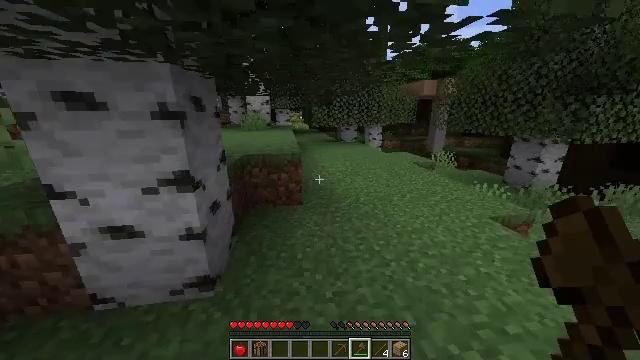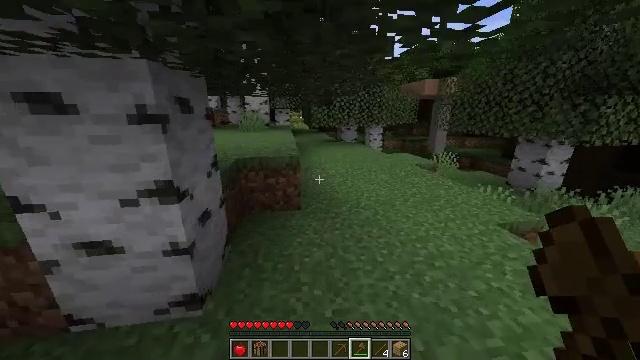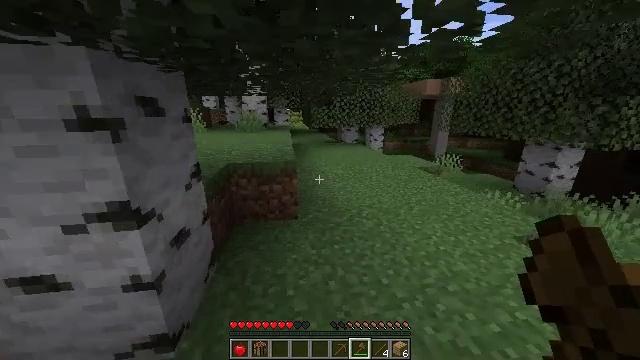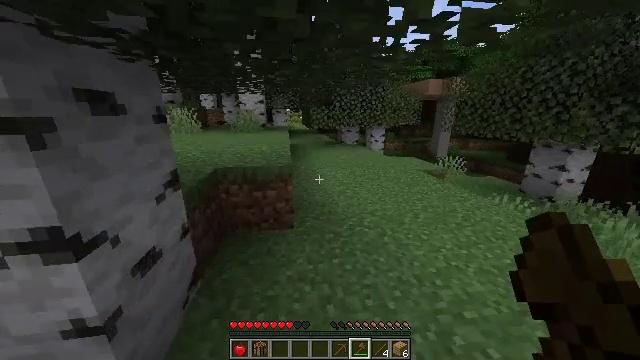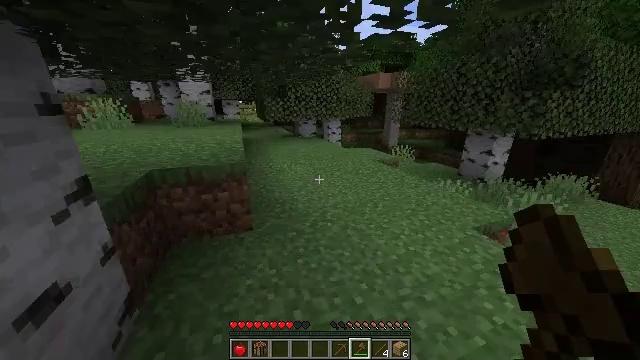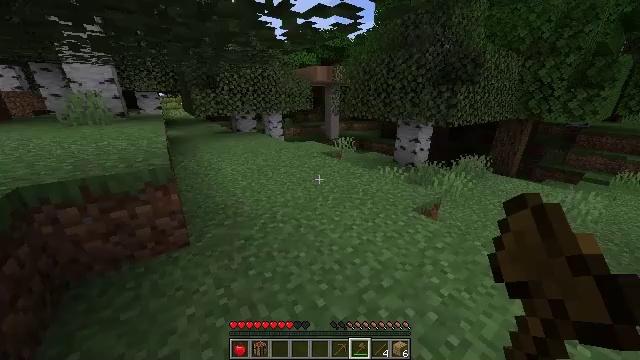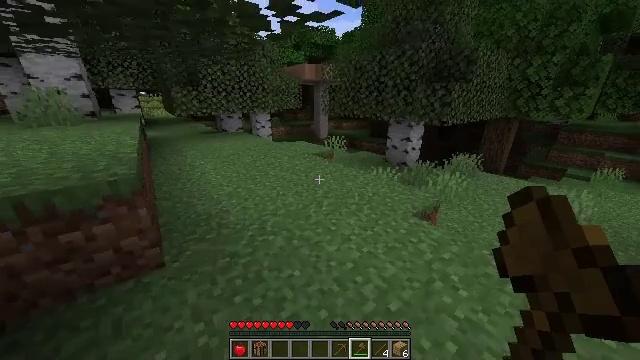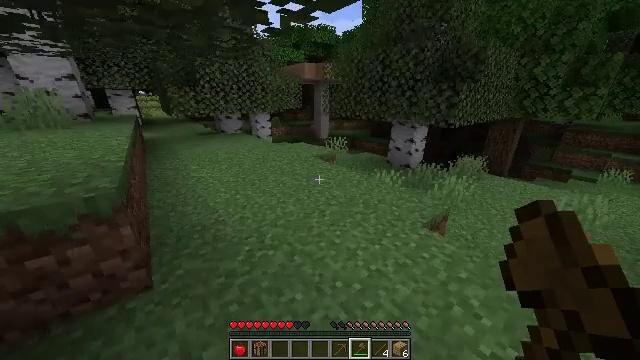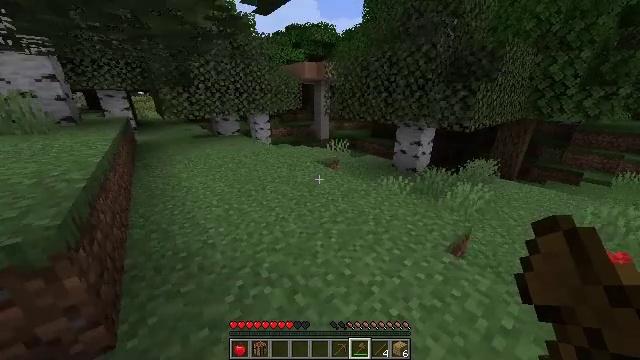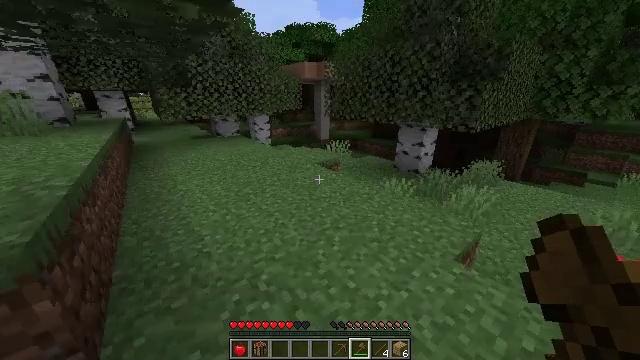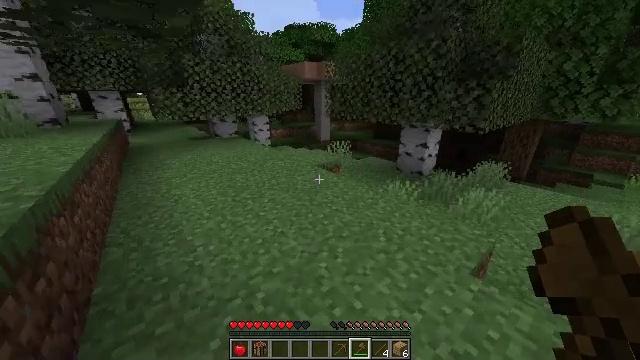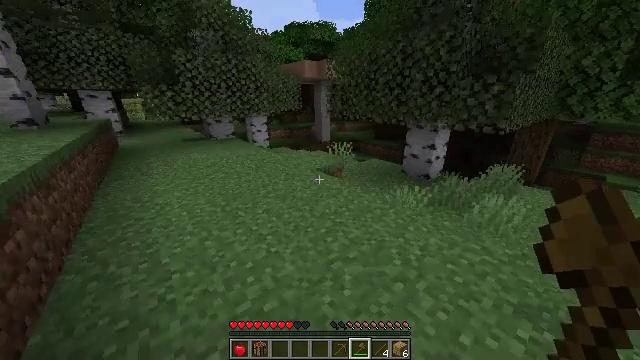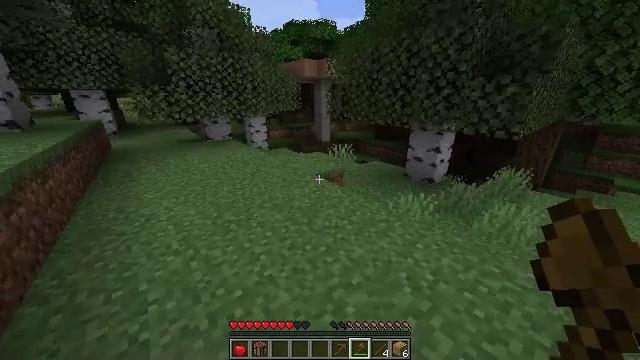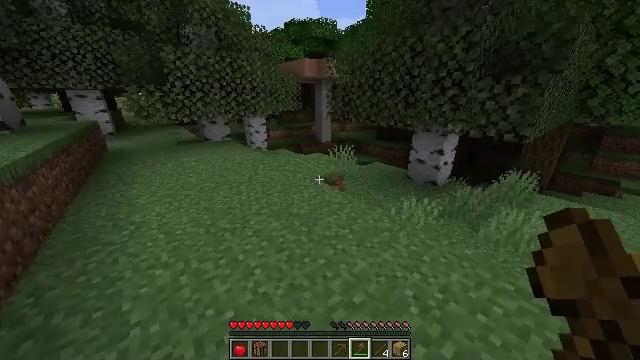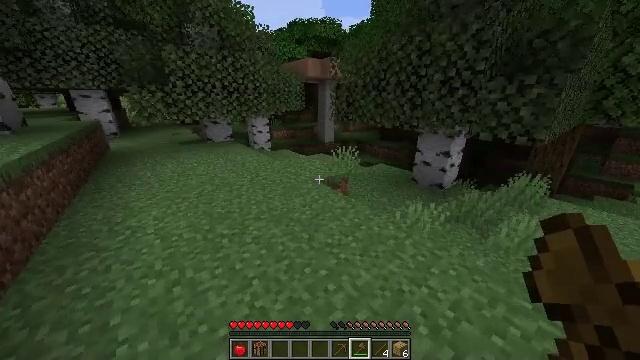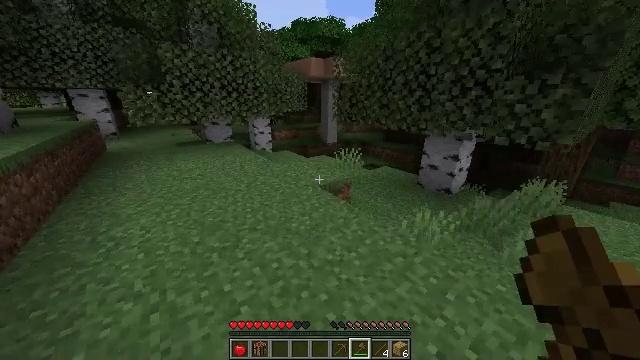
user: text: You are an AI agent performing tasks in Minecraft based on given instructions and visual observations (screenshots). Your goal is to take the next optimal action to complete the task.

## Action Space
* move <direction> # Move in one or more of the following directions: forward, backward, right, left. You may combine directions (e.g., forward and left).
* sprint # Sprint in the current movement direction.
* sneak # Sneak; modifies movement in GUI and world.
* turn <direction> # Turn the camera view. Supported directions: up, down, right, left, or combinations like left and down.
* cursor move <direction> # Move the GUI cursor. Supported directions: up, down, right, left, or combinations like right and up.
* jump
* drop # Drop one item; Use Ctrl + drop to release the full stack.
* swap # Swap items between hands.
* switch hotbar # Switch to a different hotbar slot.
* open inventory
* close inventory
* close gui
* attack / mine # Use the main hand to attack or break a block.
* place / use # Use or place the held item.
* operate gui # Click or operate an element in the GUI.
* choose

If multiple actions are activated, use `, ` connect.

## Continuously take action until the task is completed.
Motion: motion action
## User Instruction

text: Collect the mushroom stem from giant mushrooms.
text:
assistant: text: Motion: move forward, sprint
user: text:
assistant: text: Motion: move forward, sprint
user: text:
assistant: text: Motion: move forward, sprint
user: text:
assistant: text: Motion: move forward, sprint, turn right and down
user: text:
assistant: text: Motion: move forward, sprint, turn right and down
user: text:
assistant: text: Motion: move forward, sprint, turn right
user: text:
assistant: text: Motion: move forward, sprint
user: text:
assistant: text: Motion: move forward, sprint
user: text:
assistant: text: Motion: move forward, sprint
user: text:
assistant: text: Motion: move forward, sprint
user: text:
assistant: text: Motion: move forward, sprint
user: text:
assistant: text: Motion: move forward, sprint
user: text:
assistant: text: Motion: move forward, sprint
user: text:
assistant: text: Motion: move forward, sprint
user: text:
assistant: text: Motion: move forward, sprint
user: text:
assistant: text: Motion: move forward, sprint, turn left
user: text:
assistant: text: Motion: move forward, sprint, turn left and up
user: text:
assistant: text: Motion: move forward, sprint, turn left and up
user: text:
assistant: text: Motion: move forward, sprint, turn left
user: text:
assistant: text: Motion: move forward, sprint
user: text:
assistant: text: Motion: move forward, sprint
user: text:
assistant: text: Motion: move forward, sprint
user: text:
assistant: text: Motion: move forward, sprint
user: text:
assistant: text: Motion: move forward, sprint
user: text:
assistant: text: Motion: move forward, sprint
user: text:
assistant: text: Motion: move forward and move right, sprint
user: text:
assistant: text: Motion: move forward and move right
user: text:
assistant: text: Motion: move forward and move right, sprint
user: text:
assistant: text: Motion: move forward and move right, sprint
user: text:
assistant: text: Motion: move forward and move right, sprint